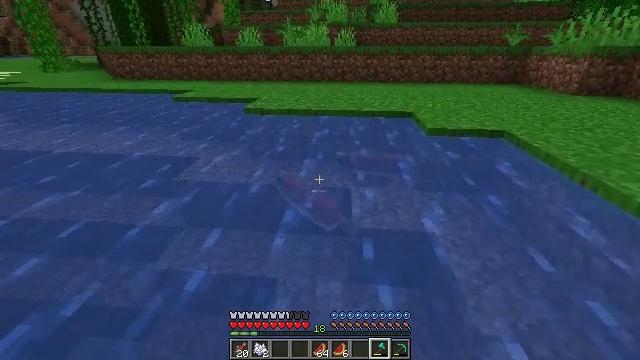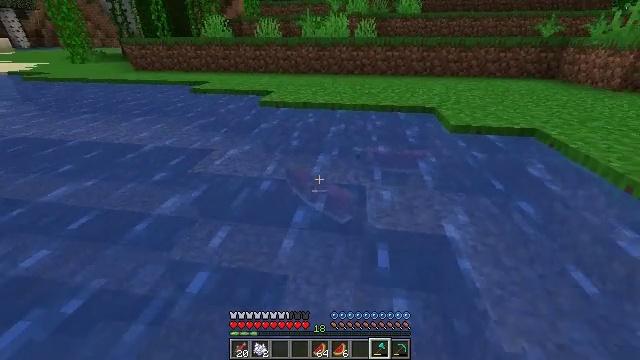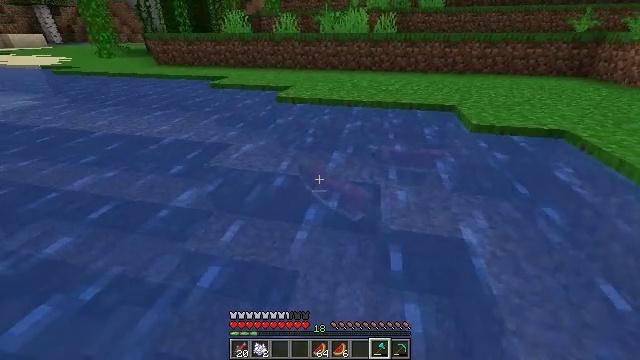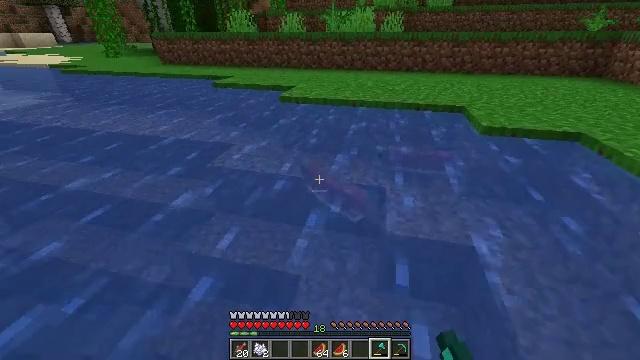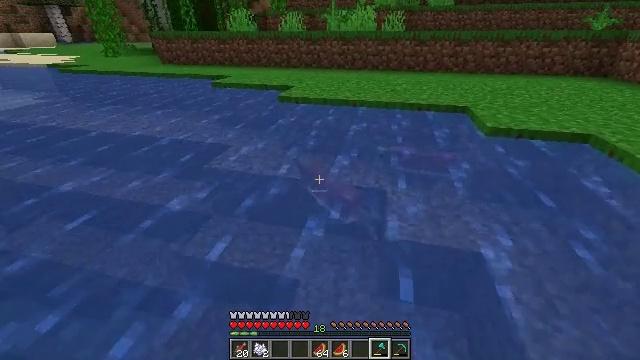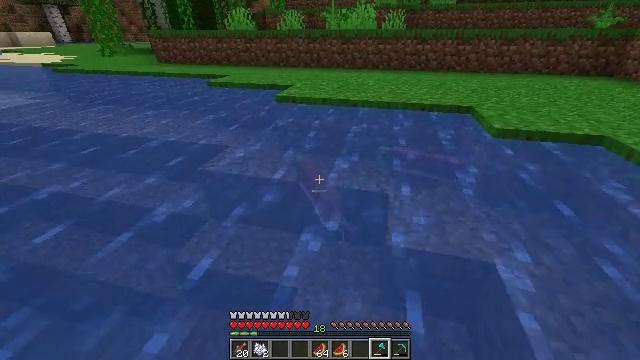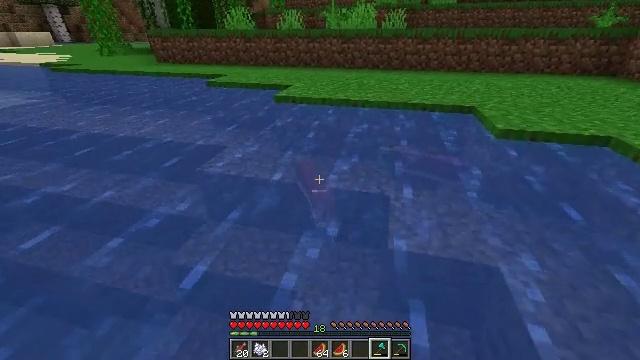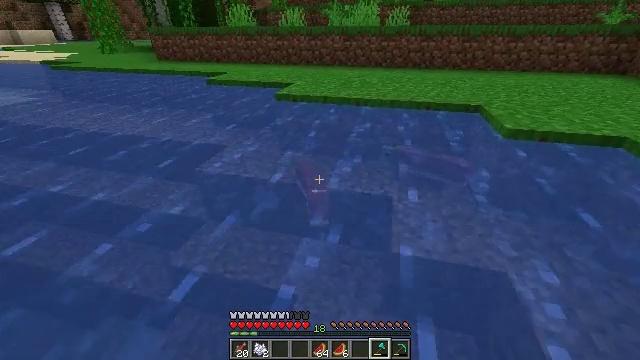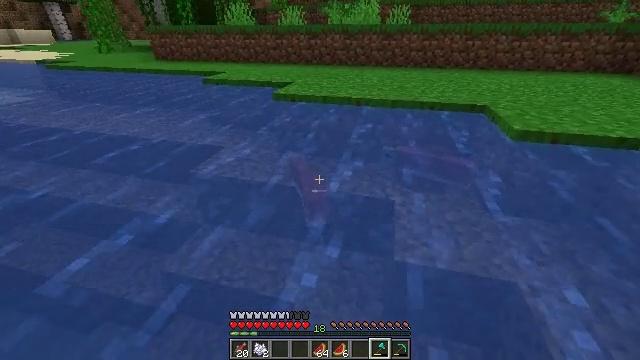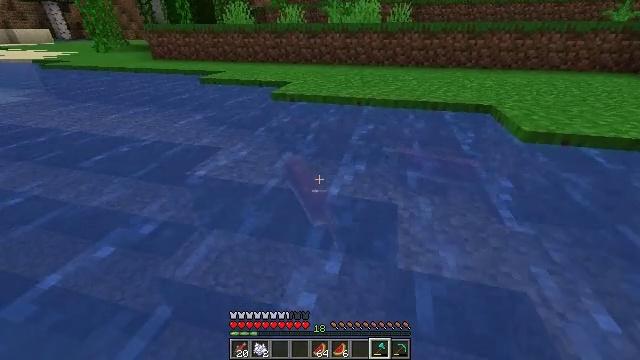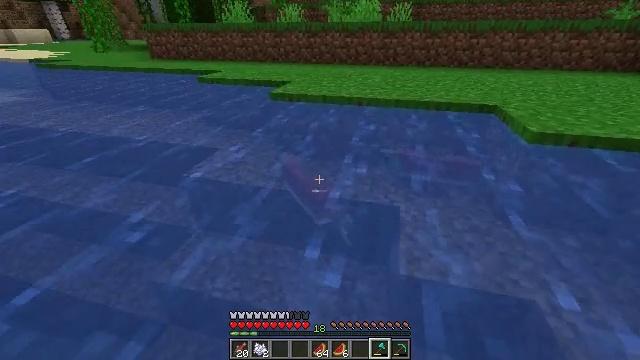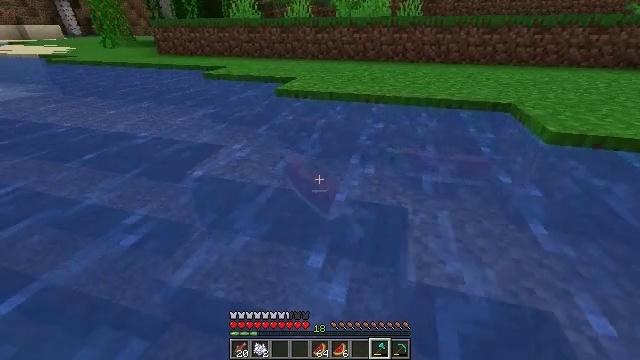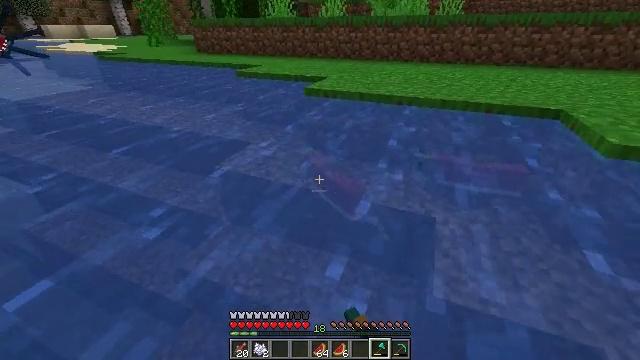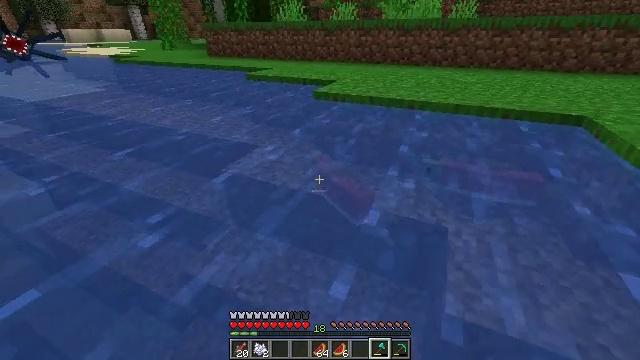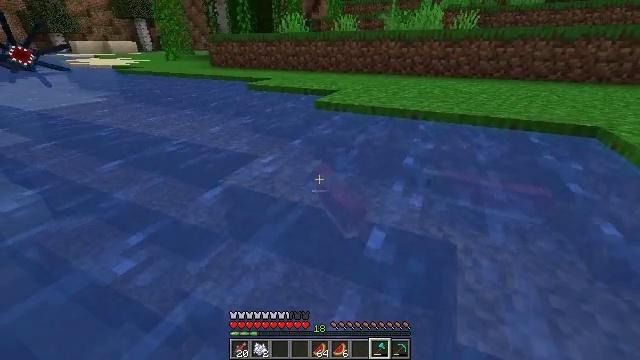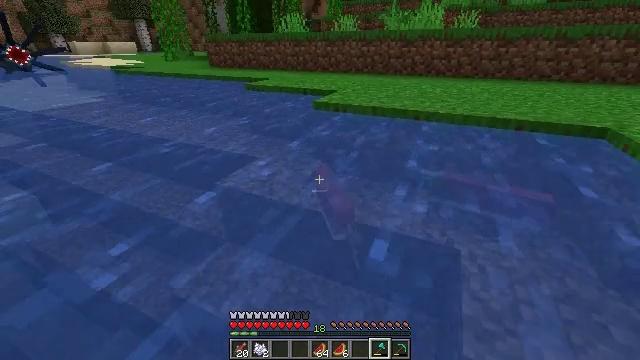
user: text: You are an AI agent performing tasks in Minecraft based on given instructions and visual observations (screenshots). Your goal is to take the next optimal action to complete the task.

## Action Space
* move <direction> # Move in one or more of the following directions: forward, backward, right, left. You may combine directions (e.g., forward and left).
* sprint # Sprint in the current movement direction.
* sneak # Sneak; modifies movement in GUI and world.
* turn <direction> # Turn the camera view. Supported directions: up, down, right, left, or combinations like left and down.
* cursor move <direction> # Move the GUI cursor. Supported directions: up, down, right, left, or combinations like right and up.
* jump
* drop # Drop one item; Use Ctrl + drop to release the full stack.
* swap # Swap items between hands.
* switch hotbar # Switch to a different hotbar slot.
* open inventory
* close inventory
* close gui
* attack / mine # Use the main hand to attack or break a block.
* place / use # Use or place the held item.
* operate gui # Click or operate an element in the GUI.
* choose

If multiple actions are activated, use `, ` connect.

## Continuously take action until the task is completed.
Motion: motion action
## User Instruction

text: Kill the salmon.
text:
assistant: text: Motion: move forward, turn left and down
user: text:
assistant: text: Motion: move forward, turn left, attack / mine
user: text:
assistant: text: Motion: move forward, turn left, attack / mine
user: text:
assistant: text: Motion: move forward, attack / mine
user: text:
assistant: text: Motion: move forward, attack / mine
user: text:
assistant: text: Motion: move forward, attack / mine
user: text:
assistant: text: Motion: move forward, attack / mine
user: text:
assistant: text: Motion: move forward, attack / mine
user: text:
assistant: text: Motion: move forward, attack / mine
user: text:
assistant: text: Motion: move forward
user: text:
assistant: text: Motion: move forward, turn left, attack / mine
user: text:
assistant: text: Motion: move forward, turn left, attack / mine
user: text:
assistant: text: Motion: move forward, turn left, attack / mine
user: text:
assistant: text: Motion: move forward, turn up
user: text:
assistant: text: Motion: move forward
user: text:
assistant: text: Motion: move forward, attack / mine
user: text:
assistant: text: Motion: attack / mine